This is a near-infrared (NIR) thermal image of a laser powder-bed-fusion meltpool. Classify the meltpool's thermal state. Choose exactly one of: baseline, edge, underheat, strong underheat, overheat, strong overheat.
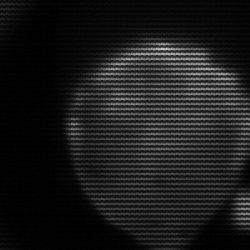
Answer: edge